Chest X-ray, AP view. Patient: 57 years old, sex F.
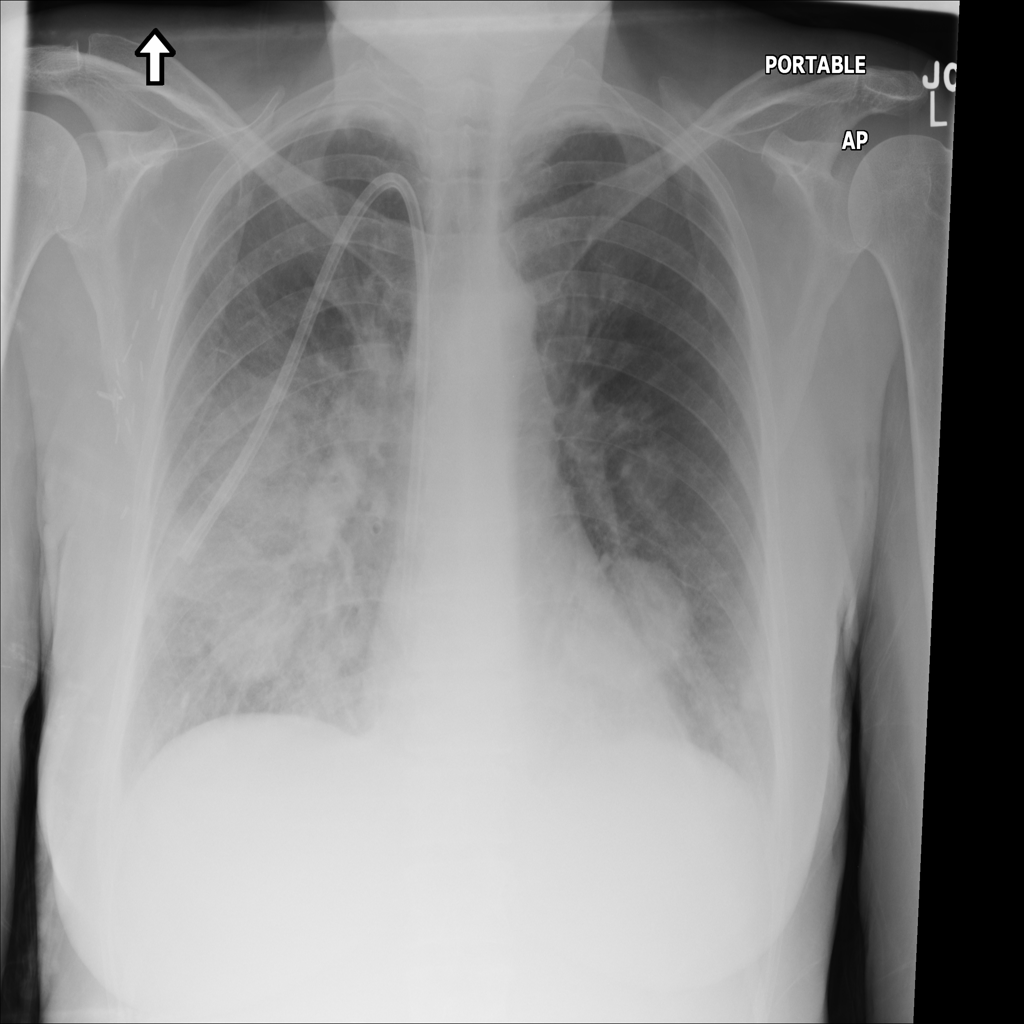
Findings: Edema, Mass, Nodule